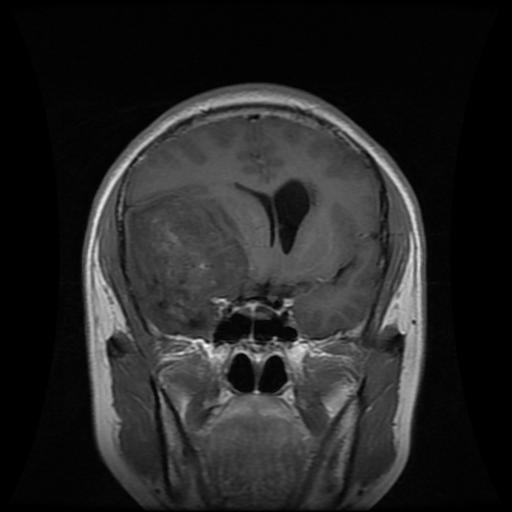
Label: glioma